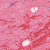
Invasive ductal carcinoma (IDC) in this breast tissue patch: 0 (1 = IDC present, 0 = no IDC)